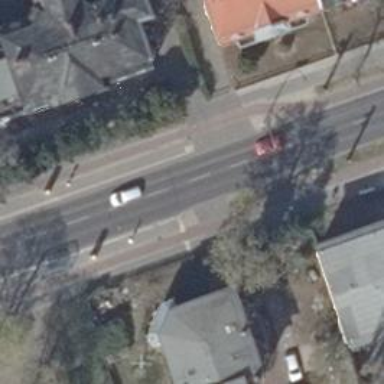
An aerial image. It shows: Secondary road with asphalt surface. There are separate sidewalks on both sides and cycle tracks on both sides as well.